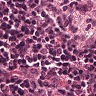
Metastatic tissue present: no